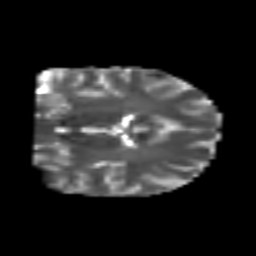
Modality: T2w
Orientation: coronal
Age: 25
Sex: male
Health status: healthy